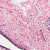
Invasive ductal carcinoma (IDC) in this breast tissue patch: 0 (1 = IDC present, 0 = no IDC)